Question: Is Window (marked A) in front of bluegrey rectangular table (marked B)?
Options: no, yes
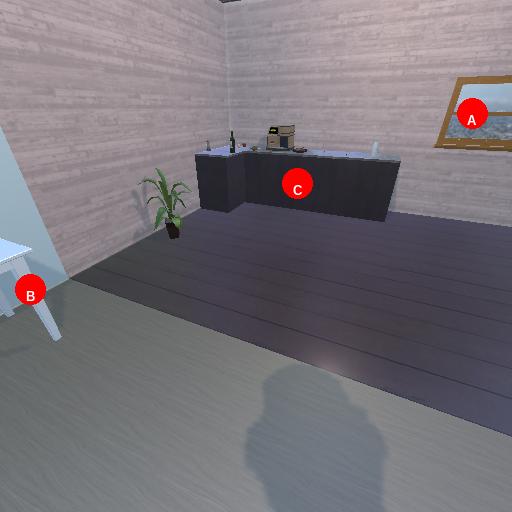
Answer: no